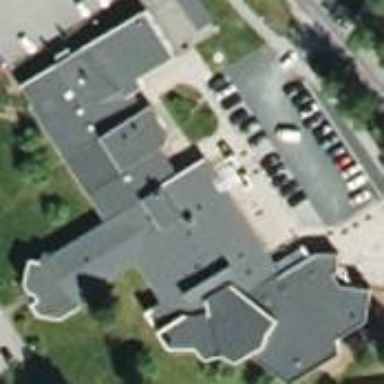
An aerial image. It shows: Town hall building.